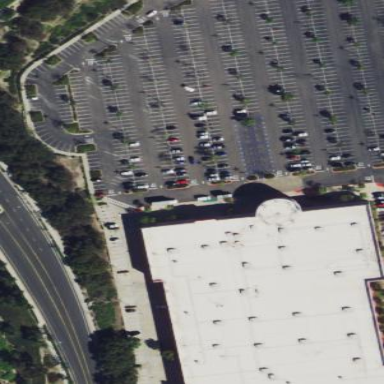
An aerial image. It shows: Parking area with surface.